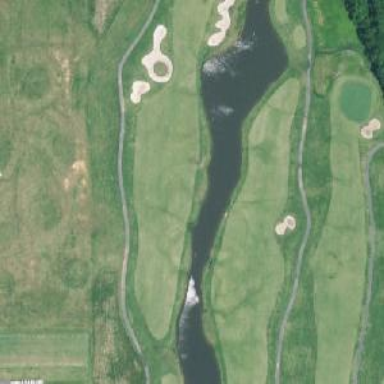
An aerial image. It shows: Rough area in golf course.